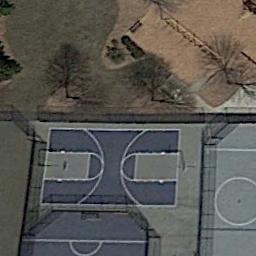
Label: basketball_court